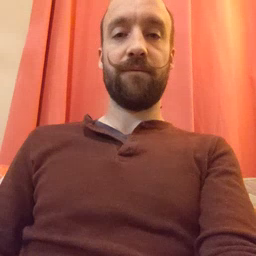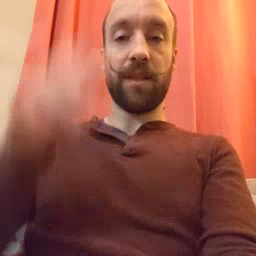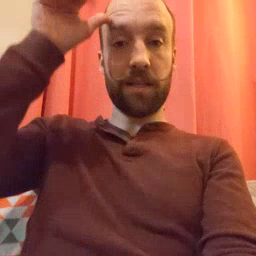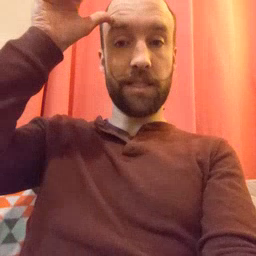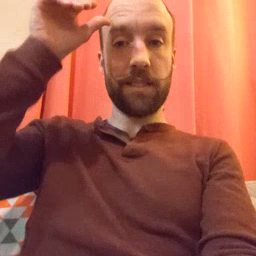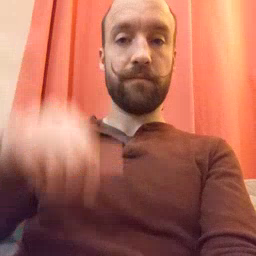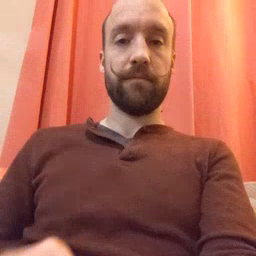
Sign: donkey